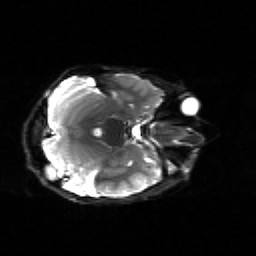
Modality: sbref
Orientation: axial
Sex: male
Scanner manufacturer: siemens
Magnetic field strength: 3 T
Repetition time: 5 s
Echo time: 0.071 s